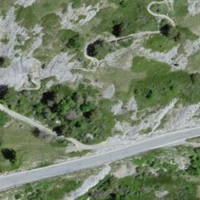
EUNIS habitat code: 45
Species observed at this site:
Lysandra coridon
Gonepteryx rhamni
Vanessa cardui
Lysandra bellargus
Aricia artaxerxes
Zootoca vivipara
Parnassius apollo